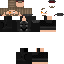
A male skeleton skin with dark skin, wearing brown long hair dressed in a black hoodie and black pants, featuring a closed mouth.